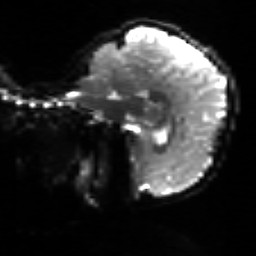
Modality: sbref
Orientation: sagittal
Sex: female
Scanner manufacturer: siemens
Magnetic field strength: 3 T
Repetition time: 5 s
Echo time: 0.071 s